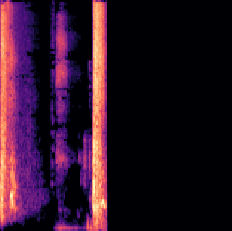
Sound class: Person sneeze